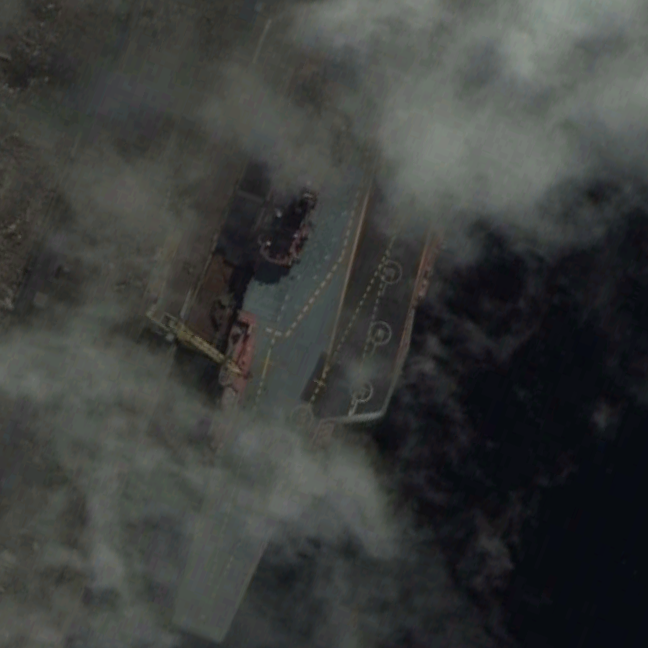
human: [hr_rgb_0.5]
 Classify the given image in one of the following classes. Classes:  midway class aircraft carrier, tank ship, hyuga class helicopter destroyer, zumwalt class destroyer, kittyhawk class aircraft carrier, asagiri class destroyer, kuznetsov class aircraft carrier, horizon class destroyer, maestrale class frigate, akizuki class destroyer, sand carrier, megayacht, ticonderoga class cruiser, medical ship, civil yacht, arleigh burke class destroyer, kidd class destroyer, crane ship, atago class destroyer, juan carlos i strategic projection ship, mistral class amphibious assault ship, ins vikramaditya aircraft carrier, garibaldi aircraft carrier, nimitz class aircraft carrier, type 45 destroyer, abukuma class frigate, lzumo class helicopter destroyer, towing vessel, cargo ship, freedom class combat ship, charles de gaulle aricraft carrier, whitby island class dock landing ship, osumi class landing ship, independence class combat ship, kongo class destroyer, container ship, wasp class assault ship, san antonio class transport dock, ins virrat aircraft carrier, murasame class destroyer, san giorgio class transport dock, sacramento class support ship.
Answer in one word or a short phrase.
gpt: Kuznetsov class aircraft carrier